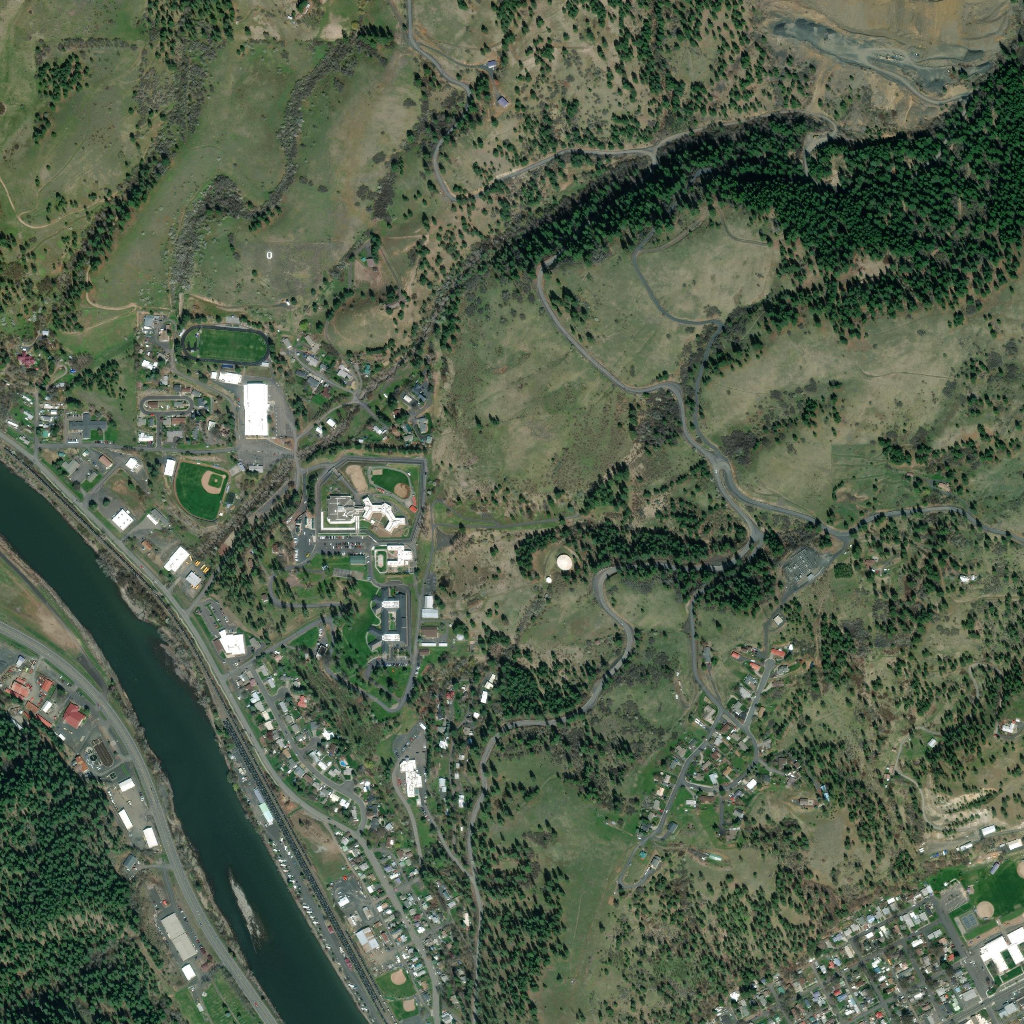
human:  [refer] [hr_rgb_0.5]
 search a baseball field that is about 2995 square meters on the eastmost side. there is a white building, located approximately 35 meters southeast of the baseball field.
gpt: <box>[[95, 86, 98, 89, 0]]</box>